Question: Ok so this is hard to explain, Will be better if I show you.
I'm pulling data from page 2 - Cells A & B
Each time the amount of rows will be different so I'm trying to make a Macro copy the cells from a pre-made box on page one to the end of the row on page 2.
Say on page 2 the rows stop at 25, I only want it to copy 25x on page 1
Here's how it looks, and if I highlight the box's then put the mouse at the bottom right I can drag it down and it copies it for me.. This is what I'm trying to make the macro do.
However, I don't know what to use for my Macro?!

'''
Sub Test()'
Range("G2:J3").Select
Range("J3").Activate
Selection.AutoFill Destination:=Range("G2:J5"), Type:=xlFillDefault
Range("G2:J5").Select
End Sub
'''
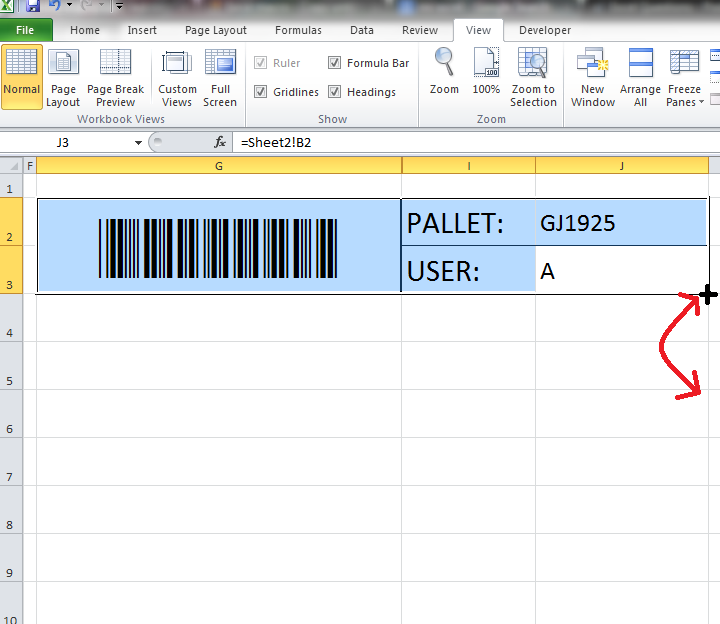
Answer: Okay, so starting from LastCell thing, here you got some information about it: <URL>
It was not so easy, because you have merged cells so I had to make a little workaround. First step I am counting number of cells in Worksheets 'List' from your example. Later I am using autofill to fill as many cells as needed - columns G:I and copying formats in the same Cells in column J. Last step is to copy values from column J.
It's kinda strange but it is all thanks to merged cells ;)
Hope it works.
'''
Sub counting()
Dim WS As Worksheet
Dim LastCell As Range
Dim LastCellRowNumber As Long
Set WS = Worksheets("List") 'your worksheet name
With WS
Set LastCell = .Cells(.Rows.Count, "A").End(xlUp)
LastCellRowNumber = LastCell.Row
End With
Worksheets("Barcodes").Range(Cells(2, 7), Cells(3, 9)).AutoFill _
Destination:=Range(Cells(5, 7), Cells(6 + (LastCellRowNumber * 2) - 4, 9)), Type:=xlFillDefault 'filling columns from G to I
Worksheets("Barcodes").Range(Cells(2, 10), Cells(3, 10)).AutoFill _
Destination:=Range(Cells(5, 10), Cells(6 + (LastCellRowNumber * 2) - 4, 10)), Type:=xlFillFormats ' filling with format J column
j = 4
k = 5
For i = 6 To LastCellRowNumber 'filling values in column J
Cells(j, 10).Value = "=List!A" & i
Cells(k, 10).Value = "=List!B" & i
j = j + 2
k = k + 2
Next
End Sub
'''
Editted code version 2:
'''
Sub counting()
Dim WS As Worksheet
Dim LastCell As Range
Dim LastCellRowNumber As Long
Set WS = Worksheets("List") 'your worksheet name
With WS
Set LastCell = .Cells(.Rows.Count, "A").End(xlUp)
LastCellRowNumber = LastCell.Row
End With
Worksheets("Barcodes").Range(Cells(5, 7), Cells(6, 7)).AutoFill _
Destination:=Range(Cells(5, 7), Cells(6 + (LastCellRowNumber * 2) - 4, 7)), Type:=xlFillDefault 'filling column G
Worksheets("Barcodes").Range(Cells(5, 8), Cells(6, 9)).AutoFill _
Destination:=Range(Cells(5, 8), Cells(6 + (LastCellRowNumber * 2) - 4, 9)), Type:=xlFillFormats 'filling with columns H:J
j = 7
k = 8
For i = 3 To LastCellRowNumber 'copying values in columns I, J
Cells(j, 9).Value = "=List!A" & i
Cells(j, 8).Value = Cells(j - 2, 8).Value
Cells(k, 9).Value = "=List!B" & i
Cells(k, 8).Value = Cells(k - 2, 8).Value
j = j + 2
k = k + 2
Next
End Sub
'''
Edition v3:
'''
Sub auto_copy()
Dim WSL As Worksheet, WSB As Worksheet
Dim first_col As Long, second_col As Long
Dim first_r As Byte, first_c As Byte
Dim second_r As Byte, second_c As Byte
Dim LastCellRowNumber As Long, comeback As String
Dim LastCell As Range, ActiveWS As String
Application.ScreenUpdating = False
ActiveWS = ActiveSheet.Name
Set WSB = Worksheets("Barcodes") 'your worksheet name
Set WSL = Worksheets("List") 'your worksheet name
With WSL
Set LastCell = .Cells(.Rows.Count, "A").End(xlUp)
LastCellRowNumber = LastCell.Row - 3
End With
first_col = Round(LastCellRowNumber / 2)
second_col = LastCellRowNumber - first_col
first_r = 5 'position of "first column" row
first_c = 7 'position of "first column" column
second_c = 11 'position of "first column" column
WSB.Activate
comeback = ActiveCell.Address
For i = 1 To LastCellRowNumber
If Application.IsOdd(i) = True Then
WSB.Range(Cells(first_r, first_c), Cells(first_r + 1, first_c)).Copy
WSB.Range(Cells(first_r + 2, first_c), Cells(first_r + 1 + 2, first_c)).PasteSpecial
WSB.Range(Cells(first_r, first_c + 1), Cells(first_r + 1, first_c + 2)).Copy
WSB.Range(Cells(first_r + 2, first_c + 1), Cells(first_r + 1 + 2, first_c + 2)).PasteSpecial
Else
WSB.Range(Cells(first_r, second_c), Cells(first_r + 1, second_c)).Copy
WSB.Range(Cells(first_r + 2, second_c), Cells(first_r + 1 + 2, second_c)).PasteSpecial
WSB.Range(Cells(first_r, second_c + 1), Cells(first_r + 1, second_c + 2)).Copy
WSB.Range(Cells(first_r + 2, second_c + 1), Cells(first_r + 1 + 2, second_c + 2)).PasteSpecial
first_r = first_r + 2
End If
Next
Range(comeback).Activate
Worksheets(ActiveWS).Activate
Application.CutCopyMode = False
Application.ScreenUpdating = True
End Sub
'''